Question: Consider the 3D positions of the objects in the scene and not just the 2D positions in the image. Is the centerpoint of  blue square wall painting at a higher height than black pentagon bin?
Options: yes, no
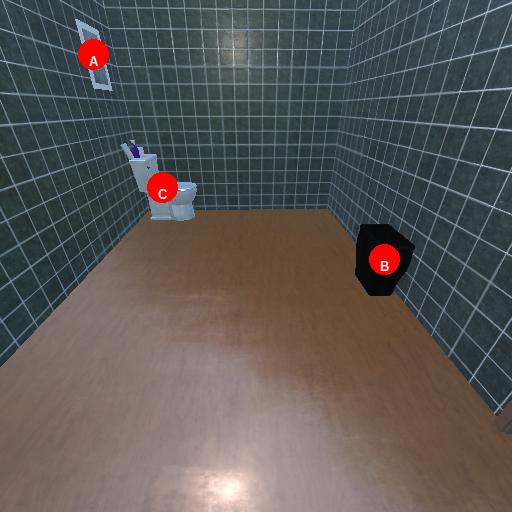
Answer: yes